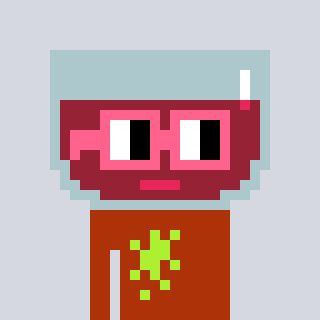
a pixel art character with square pink glasses, a wine-shaped head and a hotbrown-colored body on a cool background